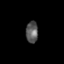
Tissue: skin
Cell type: Endothelial cells
Senescence score: 0.2683
Nuclear area (px): 258
Mean DAPI intensity: 88.996